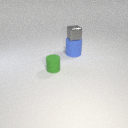
small gray metal cube above large blue rubber cylinder